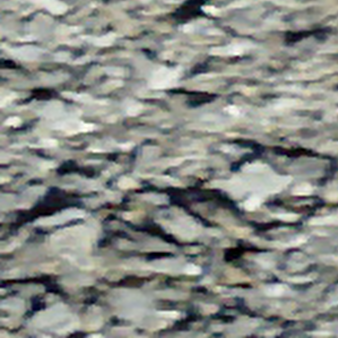
Label: other